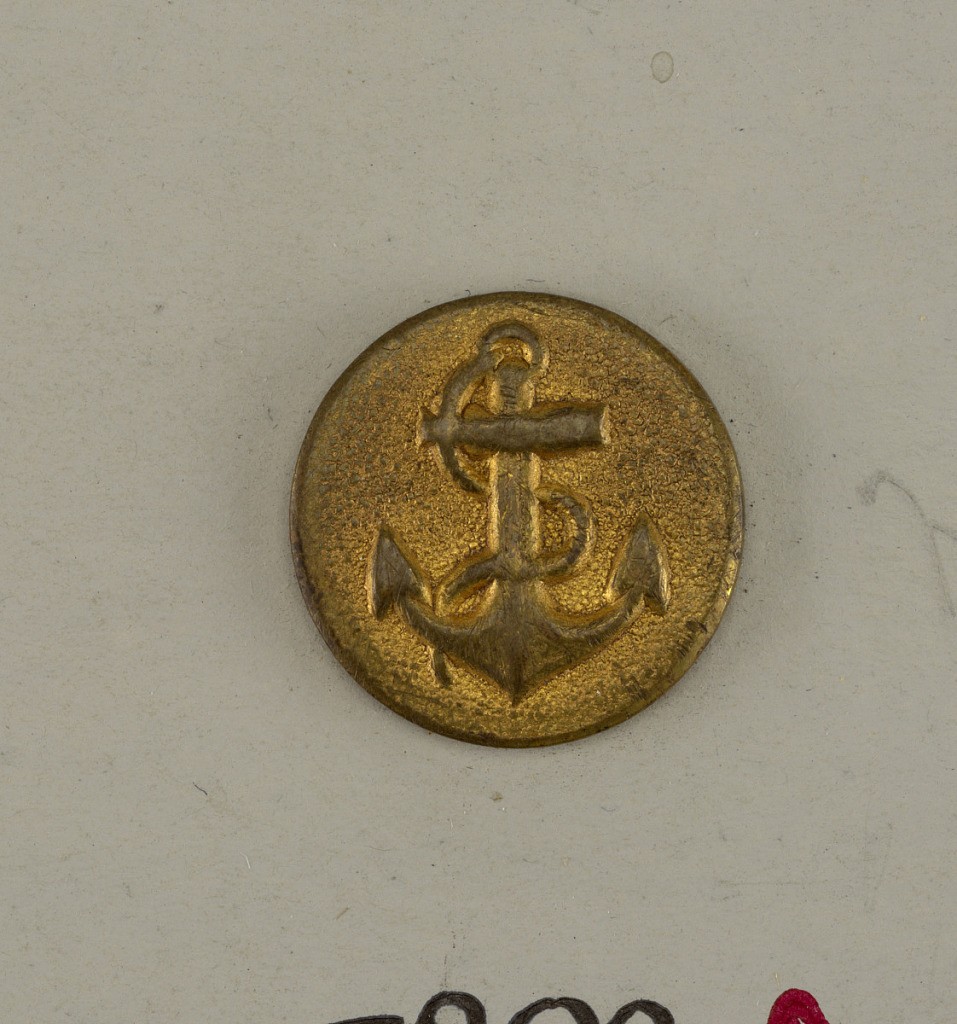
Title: Button
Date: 19th century
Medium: Brass
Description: On card E